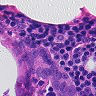
Metastatic tissue present: yes